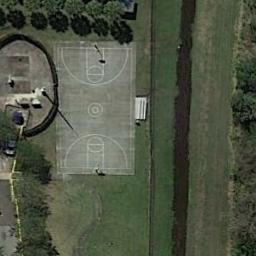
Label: basketball_court